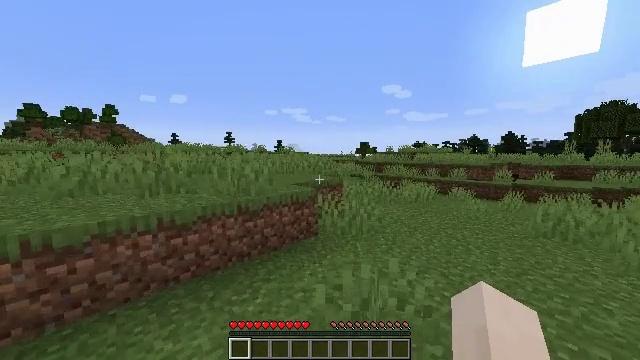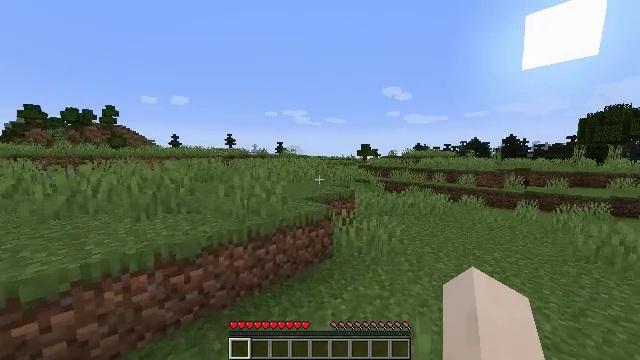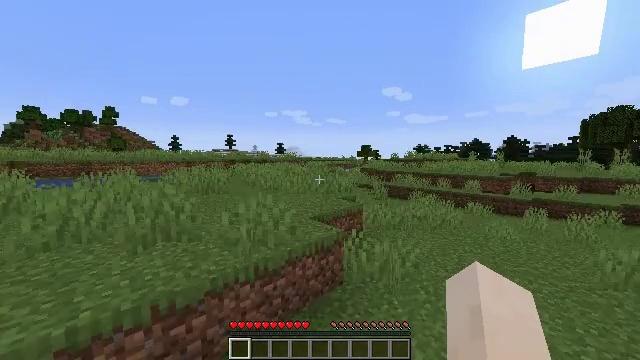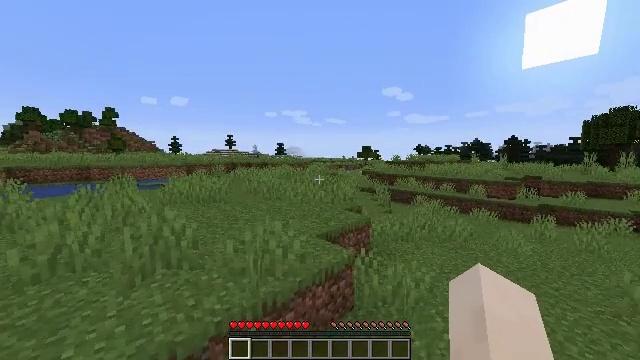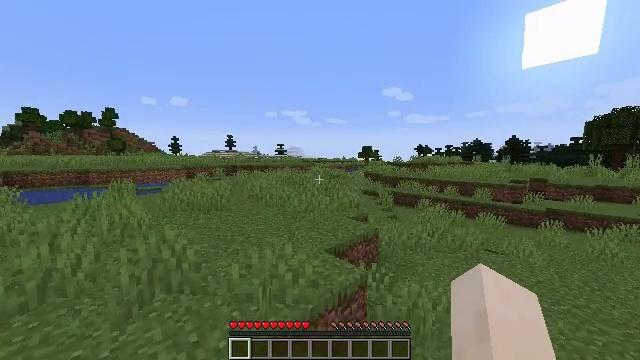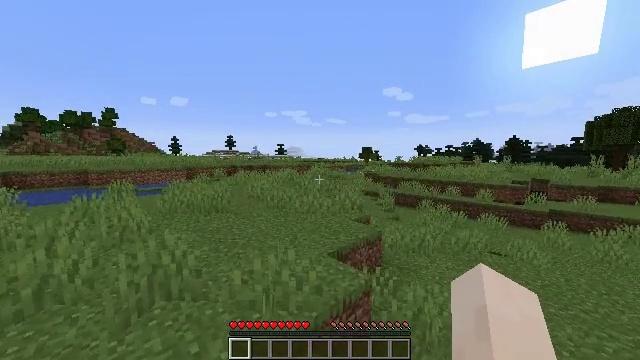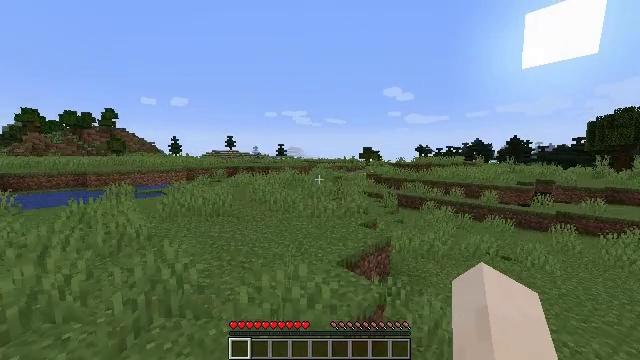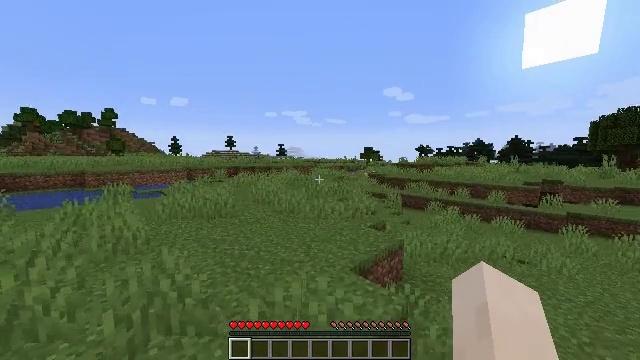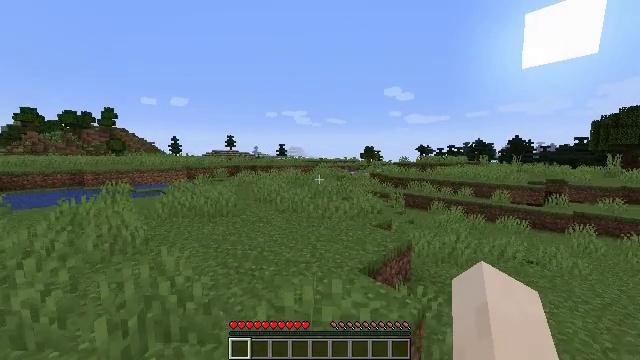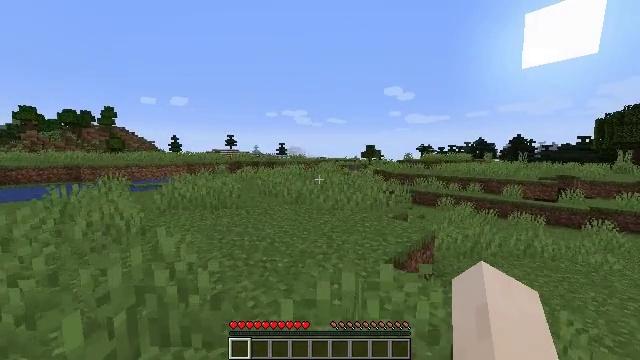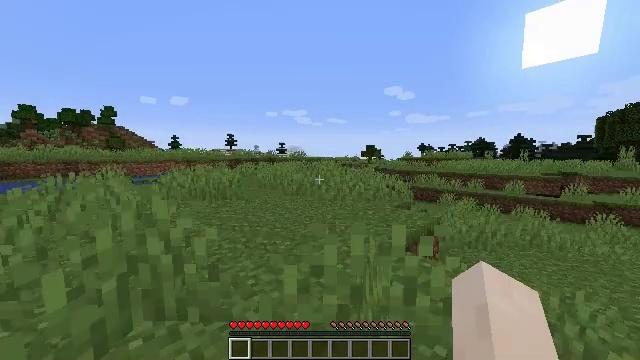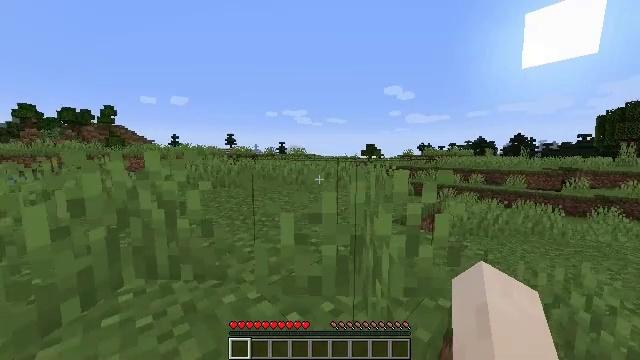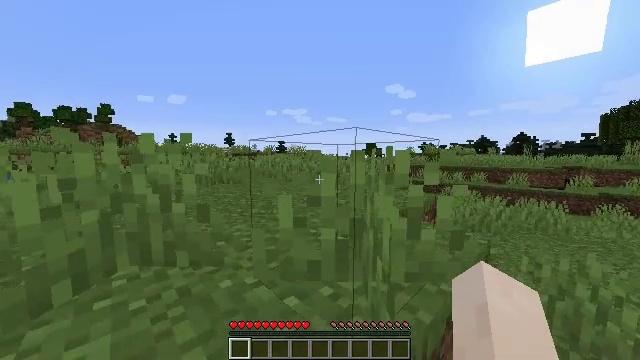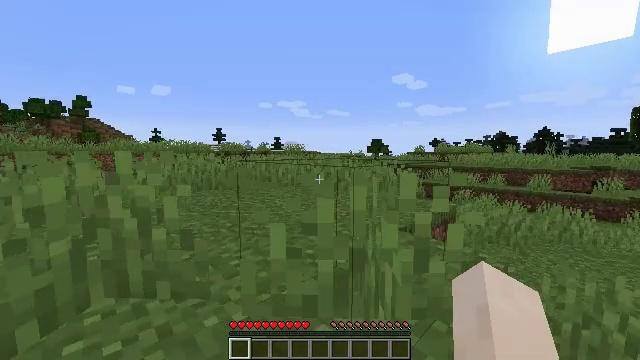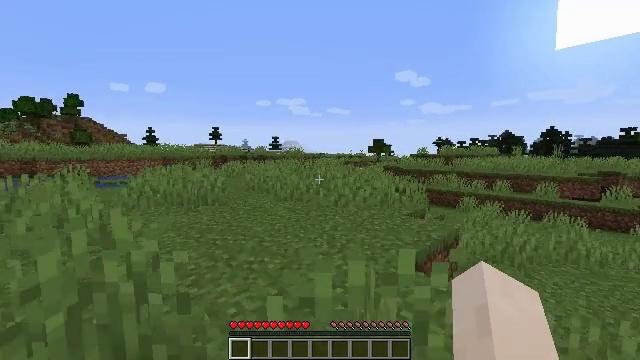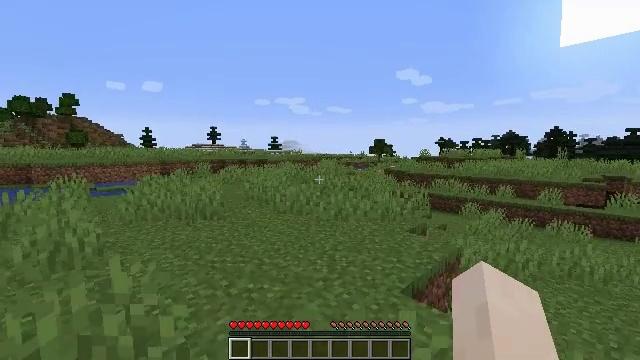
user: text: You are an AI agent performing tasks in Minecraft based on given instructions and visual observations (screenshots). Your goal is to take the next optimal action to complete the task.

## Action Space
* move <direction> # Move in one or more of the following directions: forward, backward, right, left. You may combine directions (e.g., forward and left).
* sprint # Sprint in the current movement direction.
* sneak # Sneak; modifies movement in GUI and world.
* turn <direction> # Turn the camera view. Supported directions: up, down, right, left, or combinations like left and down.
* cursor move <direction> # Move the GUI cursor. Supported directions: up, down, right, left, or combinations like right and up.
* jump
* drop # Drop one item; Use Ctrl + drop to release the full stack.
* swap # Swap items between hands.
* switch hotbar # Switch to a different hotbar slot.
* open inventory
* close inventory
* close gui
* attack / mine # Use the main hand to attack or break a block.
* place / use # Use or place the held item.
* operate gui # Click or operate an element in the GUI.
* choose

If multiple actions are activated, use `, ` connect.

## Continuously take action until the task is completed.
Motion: motion action
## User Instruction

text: Gather lilac from the ground.
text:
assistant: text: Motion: move forward and move left, sprint, attack / mine, jump
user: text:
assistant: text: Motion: move forward and move left, sprint, attack / mine, jump
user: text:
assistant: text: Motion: move forward and move left, sprint, attack / mine, jump
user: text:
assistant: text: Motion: move forward and move left, sprint, attack / mine, jump
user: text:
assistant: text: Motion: move forward and move left, sprint, attack / mine, jump
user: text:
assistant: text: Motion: move forward and move left, sprint, attack / mine, jump
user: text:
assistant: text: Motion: move forward and move left, sprint, attack / mine, jump
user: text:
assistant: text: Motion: move forward and move left, sprint, attack / mine, jump
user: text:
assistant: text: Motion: move forward and move left, sprint, attack / mine, jump
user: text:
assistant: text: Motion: move forward and move left, sprint, attack / mine, jump
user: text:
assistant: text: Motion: move forward and move left, sprint, attack / mine, jump
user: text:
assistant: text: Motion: move forward and move left, sprint, attack / mine, jump
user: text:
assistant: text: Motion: move forward and move left, sprint, attack / mine, jump
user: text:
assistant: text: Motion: move forward and move left, sprint, attack / mine, jump
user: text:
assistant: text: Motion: move forward and move left, sprint, attack / mine, jump
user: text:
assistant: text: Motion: move forward and move left, sprint, attack / mine, jump
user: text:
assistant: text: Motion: move forward and move left, sprint, attack / mine, jump
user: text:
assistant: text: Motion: move forward and move left, sprint, attack / mine, jump
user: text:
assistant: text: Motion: move forward and move left, sprint, attack / mine, jump
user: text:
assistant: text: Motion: move forward and move left, sprint, attack / mine, jump
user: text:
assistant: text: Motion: move forward and move left, sprint, attack / mine, jump
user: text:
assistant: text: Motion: move forward and move left, sprint, attack / mine, jump
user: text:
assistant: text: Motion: move forward and move left, sprint, attack / mine, jump
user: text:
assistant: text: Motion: move forward and move left, sprint, attack / mine, jump
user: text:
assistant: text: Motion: move forward and move left, sprint, attack / mine, jump
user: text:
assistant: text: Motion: move forward and move left, sprint, attack / mine, jump
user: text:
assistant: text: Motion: move forward and move left, sprint, attack / mine, jump
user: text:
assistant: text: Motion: move forward, sprint, attack / mine, jump
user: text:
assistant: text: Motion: move forward, sprint, attack / mine, jump
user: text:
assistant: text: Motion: move forward, sprint, attack / mine, jump